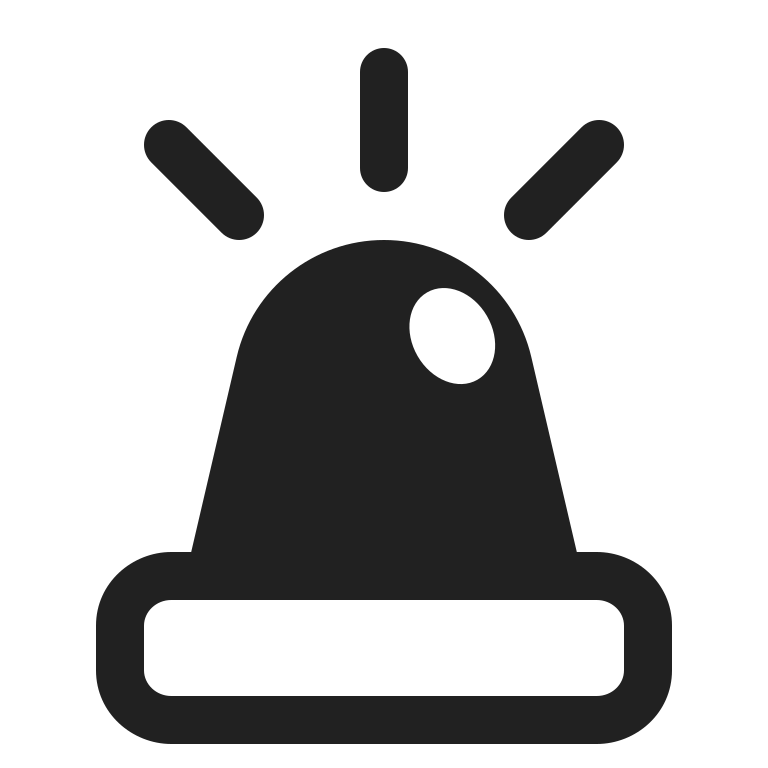
police car light high contrast